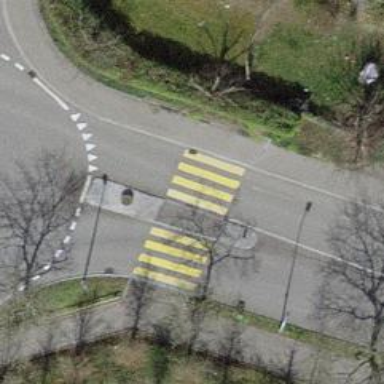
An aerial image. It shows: Uncontrolled crossing with yellow zebra marking and island.